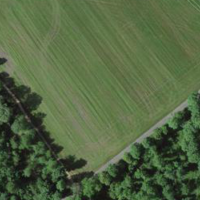
EUNIS habitat code: 41
Species observed at this site:
Impatiens parviflora